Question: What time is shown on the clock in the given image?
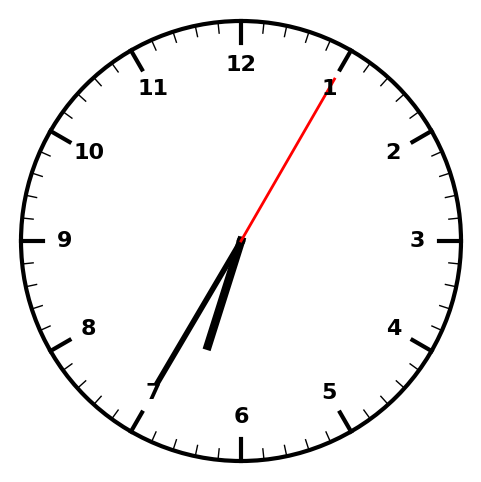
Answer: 06:35:05